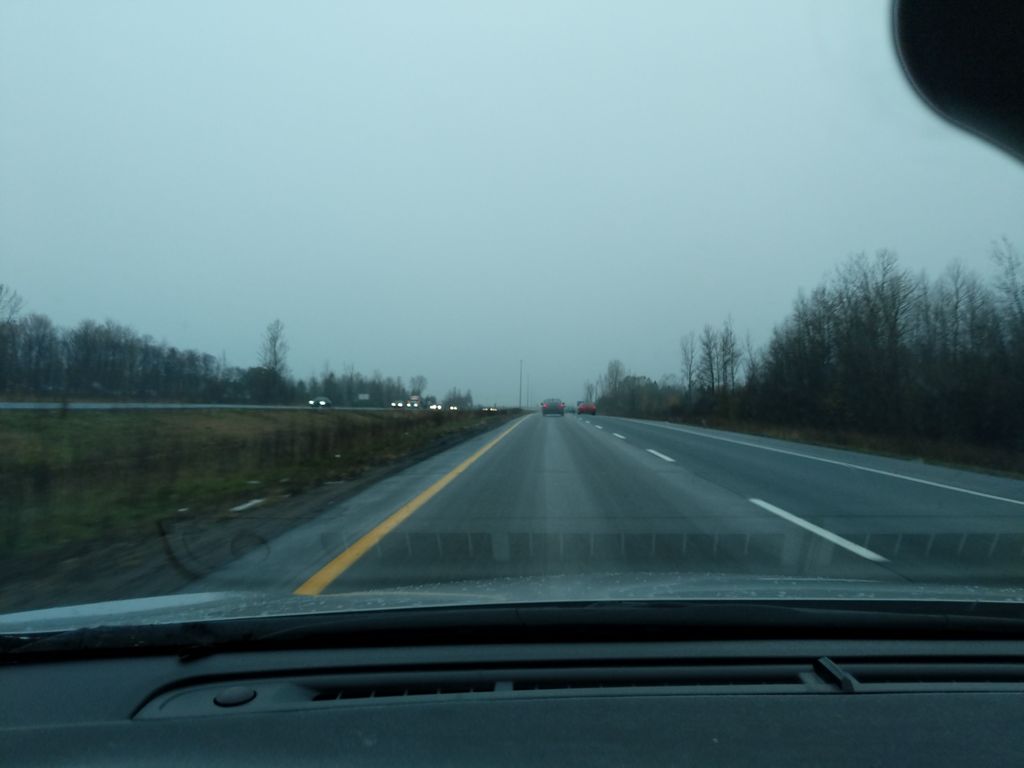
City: quebec_city